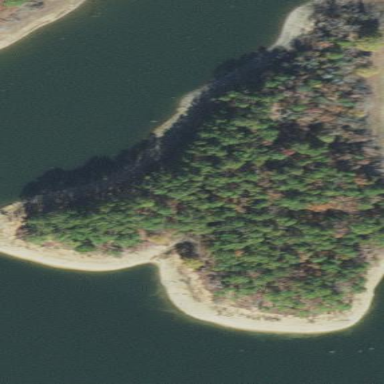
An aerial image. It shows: Islet covered with forest.